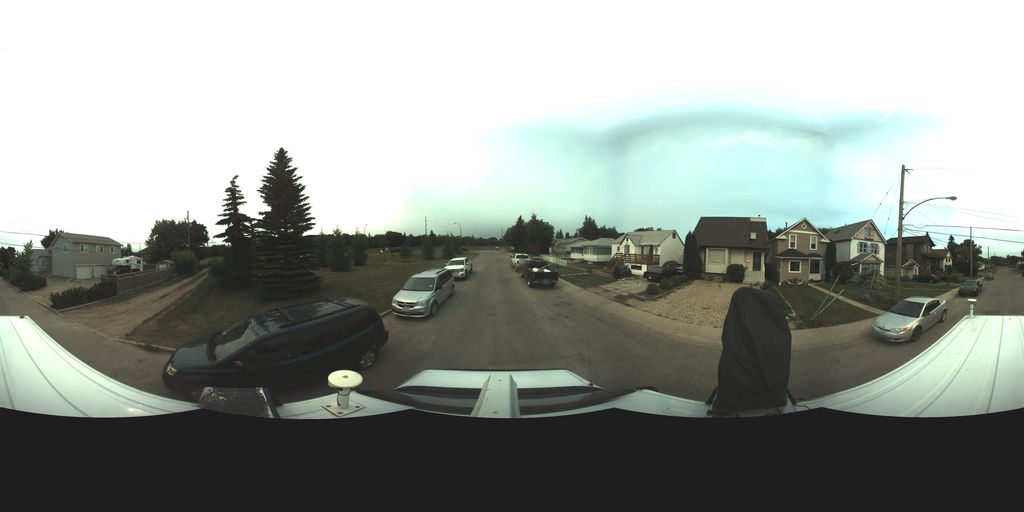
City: saskatoon